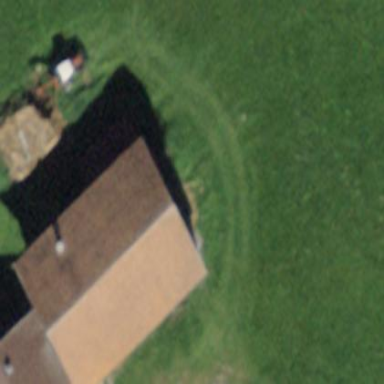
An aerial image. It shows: Barn.